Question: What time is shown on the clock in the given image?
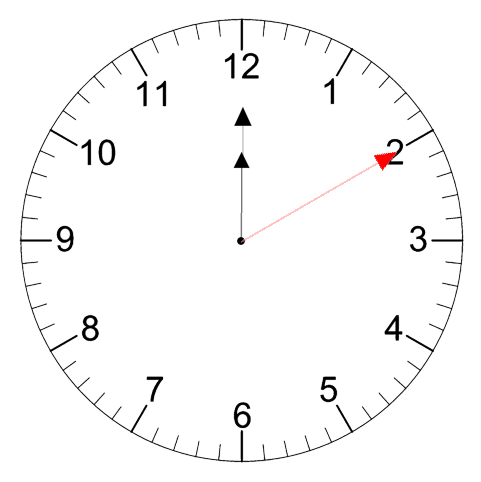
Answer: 12:00:10